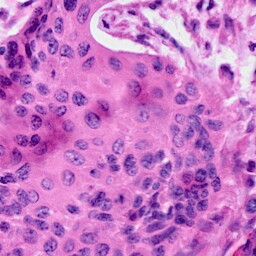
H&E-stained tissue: Cervix